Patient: sex F, age 63
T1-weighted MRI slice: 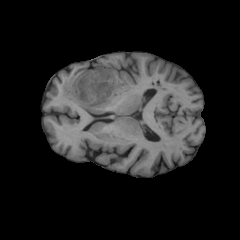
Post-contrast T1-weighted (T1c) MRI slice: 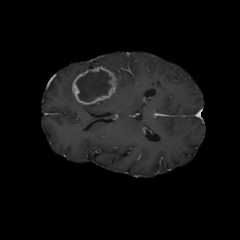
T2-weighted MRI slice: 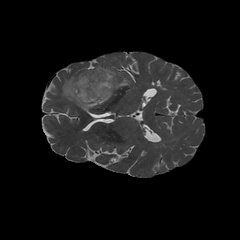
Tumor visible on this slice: yes
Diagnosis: Glioblastoma, IDH-wildtype
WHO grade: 4